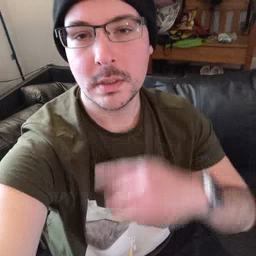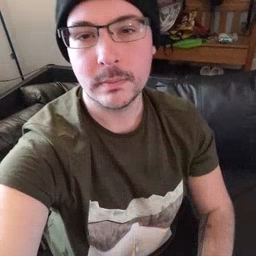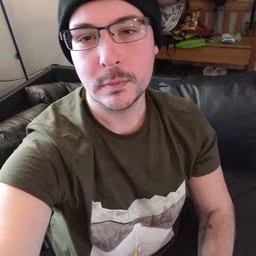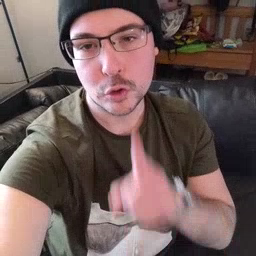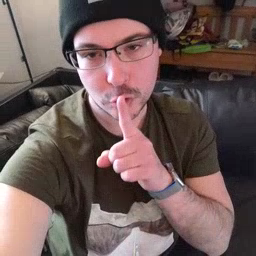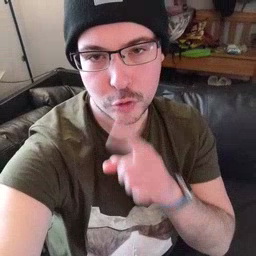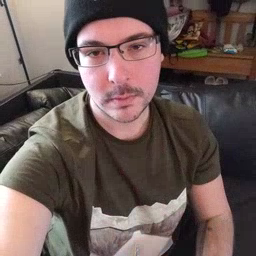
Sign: shhh